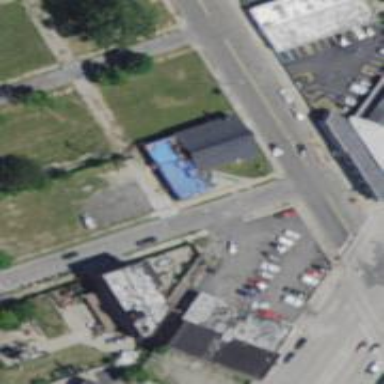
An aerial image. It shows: Alley classified as service road.